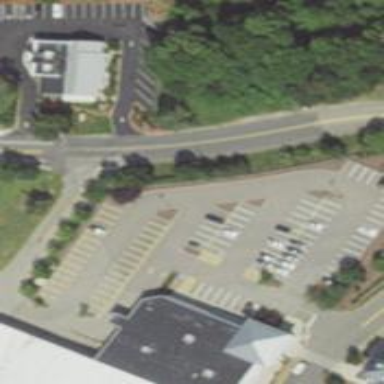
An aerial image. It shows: Parking space.